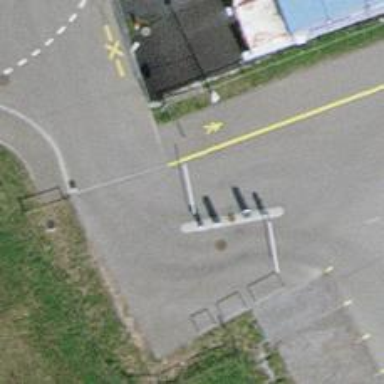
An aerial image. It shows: Lift gate barrier.